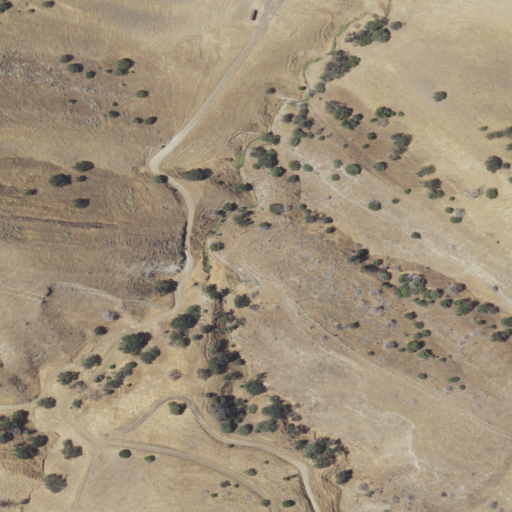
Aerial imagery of valley in California named Baby King Canyon containing grassland, open development, and low intensity development